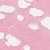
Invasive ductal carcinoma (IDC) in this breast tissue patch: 0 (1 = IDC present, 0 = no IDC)